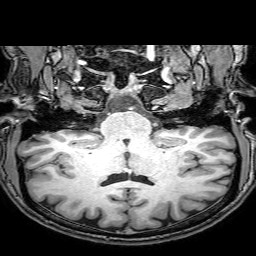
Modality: T1w
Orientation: sagittal
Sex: male
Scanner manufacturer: philips
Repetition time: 0.008163 s
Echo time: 0.00375 s